Aerial crown-view tile of a tropical tree (Barro Colorado Island, Panama), acquired 20240918:
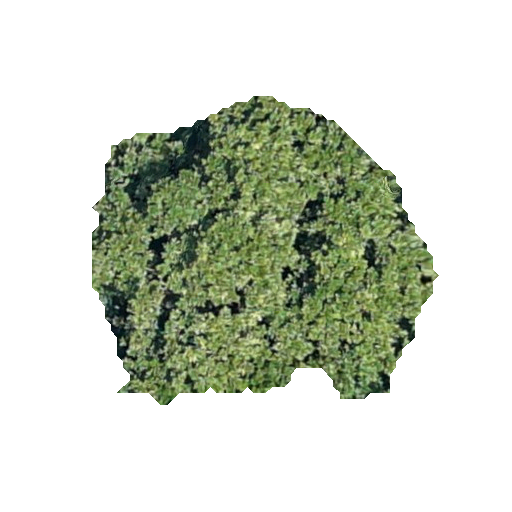
Species: Anacardium excelsum
GBIF accepted scientific name: Anacardium excelsum
Crown area: 124.305 m²